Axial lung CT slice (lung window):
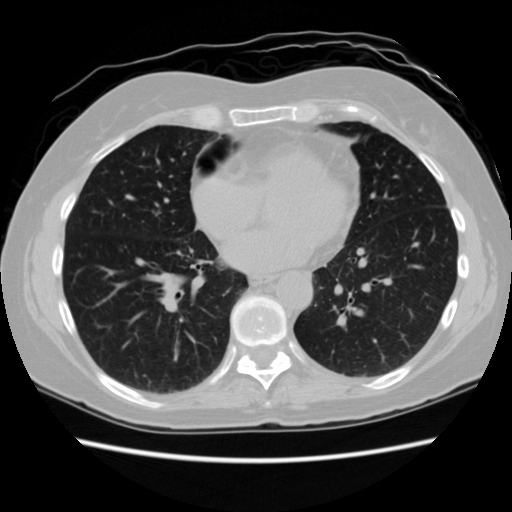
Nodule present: no